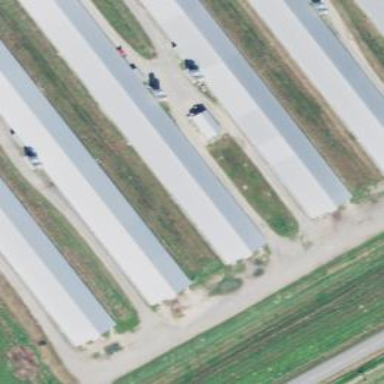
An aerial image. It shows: Farm auxiliary building.